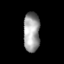
Tissue: lung
Cell type: Epithelial cells
Senescence score: 0.1792
Nuclear area (px): 634
Mean DAPI intensity: 157.274